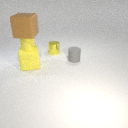
large yellow rubber cube to the left of small gray rubber cylinder